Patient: sex M, age 57
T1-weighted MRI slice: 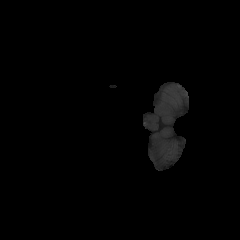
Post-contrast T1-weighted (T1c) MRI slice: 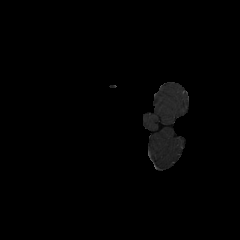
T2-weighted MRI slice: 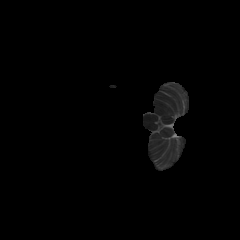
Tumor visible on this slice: no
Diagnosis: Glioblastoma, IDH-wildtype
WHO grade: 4